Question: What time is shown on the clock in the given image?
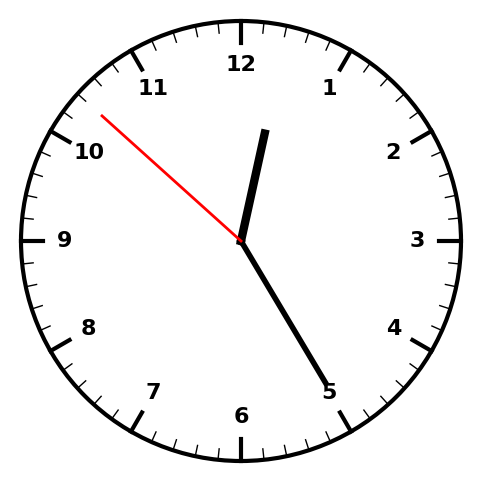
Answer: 12:24:52